Interaction volume radius: 5 \u00c5
Interaction volume height: 25 \u00c5
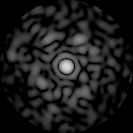
Disorder parameter: 0.815